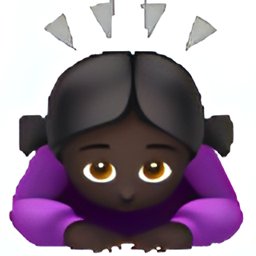
Name: woman bowing deeply type 6
Emoji: 🙇🏿‍♀️
Group: People & Body
Sub-group: person-gesture